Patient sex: F
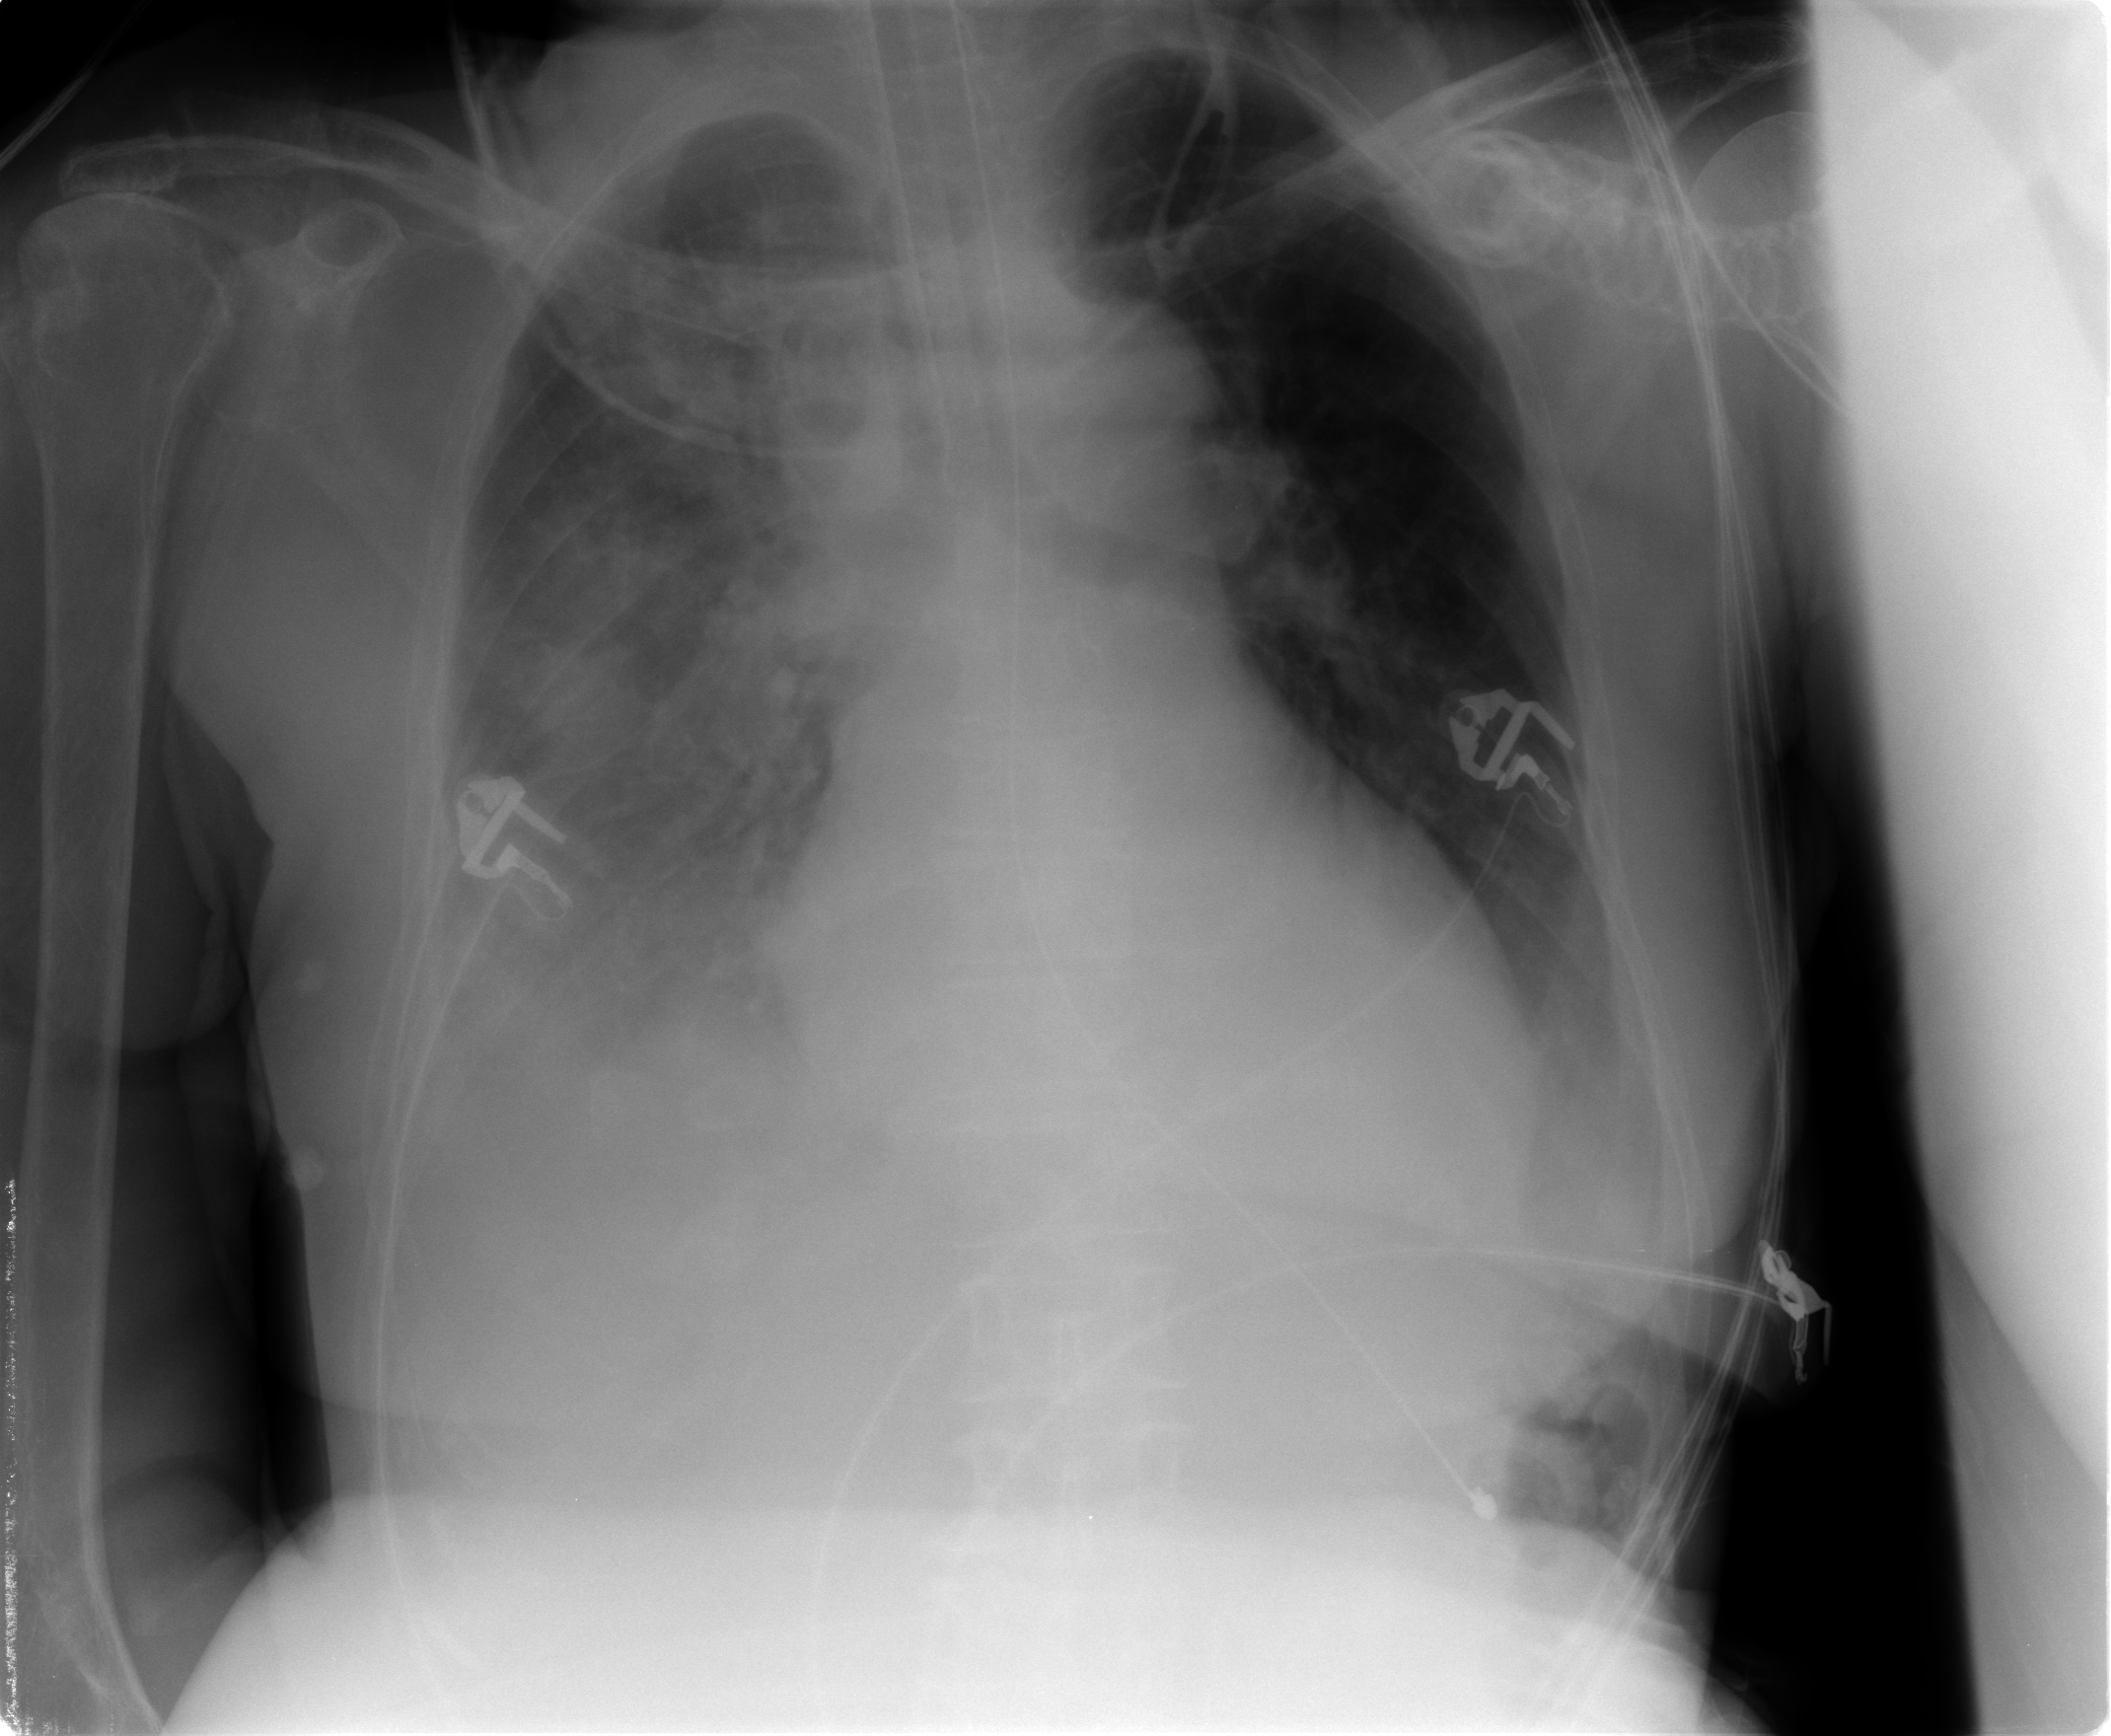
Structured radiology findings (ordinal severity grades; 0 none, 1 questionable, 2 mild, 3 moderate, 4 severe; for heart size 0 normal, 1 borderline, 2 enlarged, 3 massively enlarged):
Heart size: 1
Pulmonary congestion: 2
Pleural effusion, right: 2
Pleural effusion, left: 2
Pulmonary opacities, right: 3
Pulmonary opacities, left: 0
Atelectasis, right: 3
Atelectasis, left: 0